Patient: sex M, age 58
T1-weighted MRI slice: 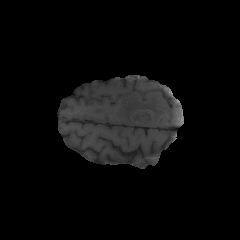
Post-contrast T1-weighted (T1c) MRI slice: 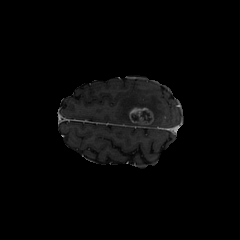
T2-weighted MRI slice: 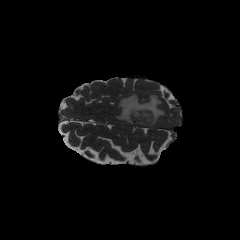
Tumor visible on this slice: yes
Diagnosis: Glioblastoma, IDH-wildtype
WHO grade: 4